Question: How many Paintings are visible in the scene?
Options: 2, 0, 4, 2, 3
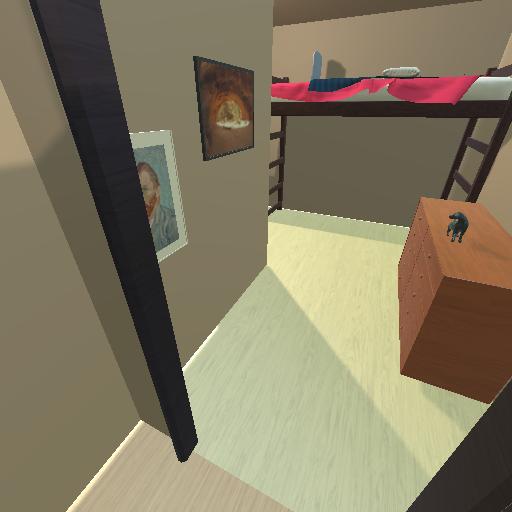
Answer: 2